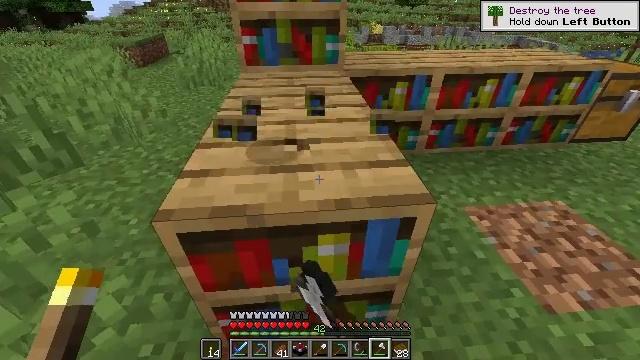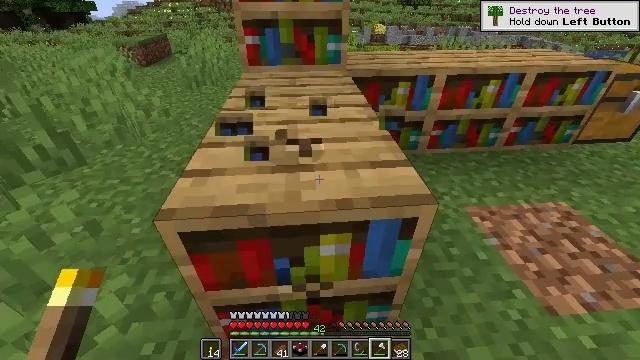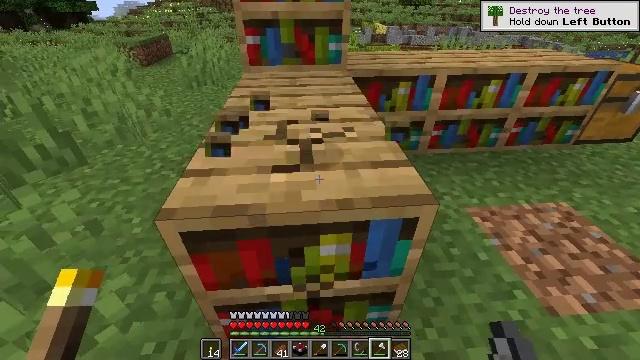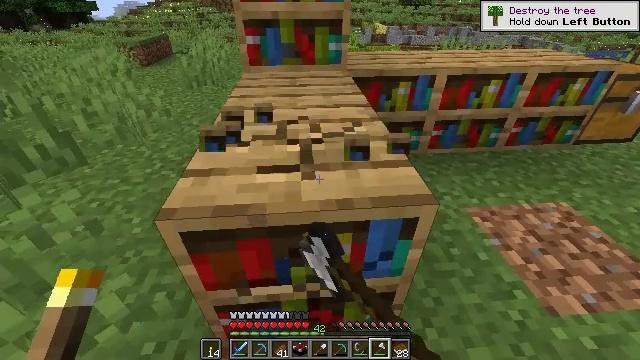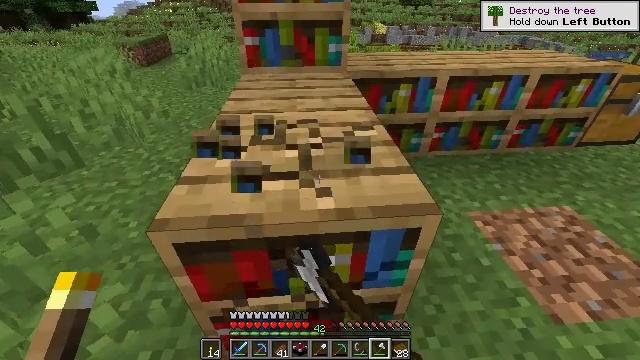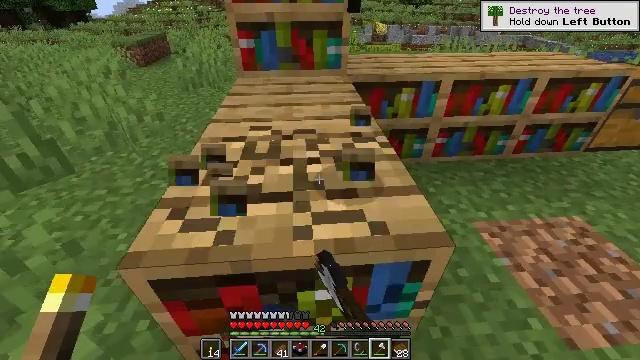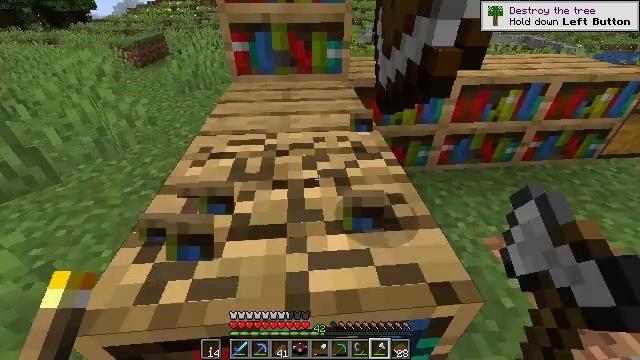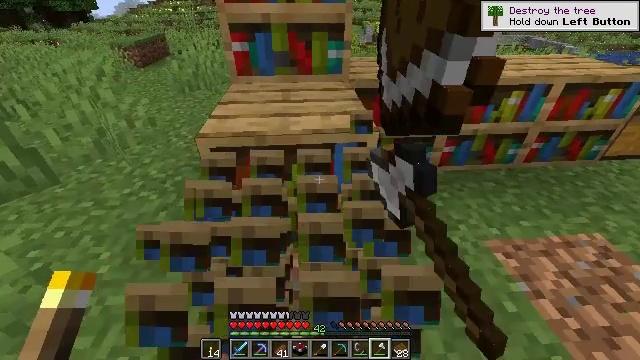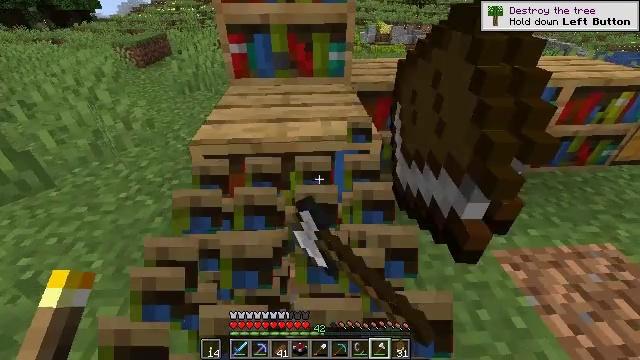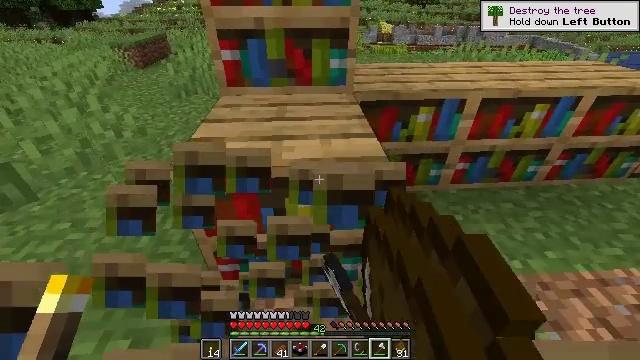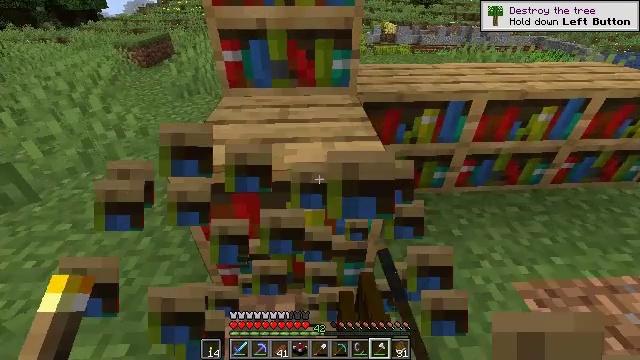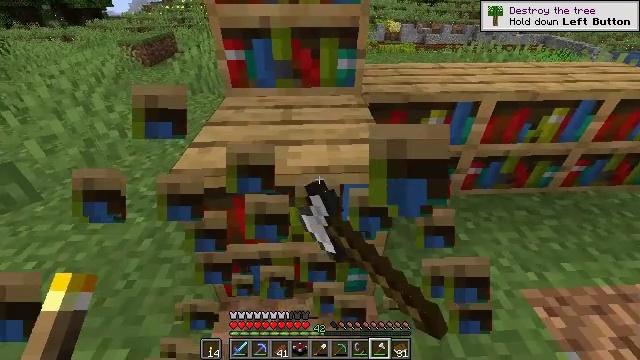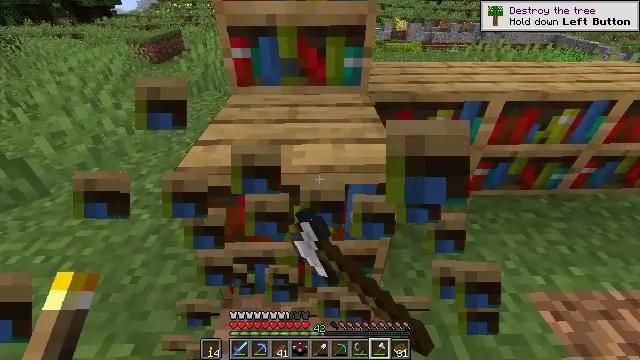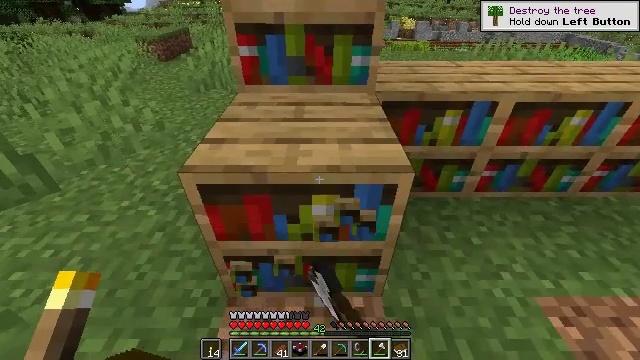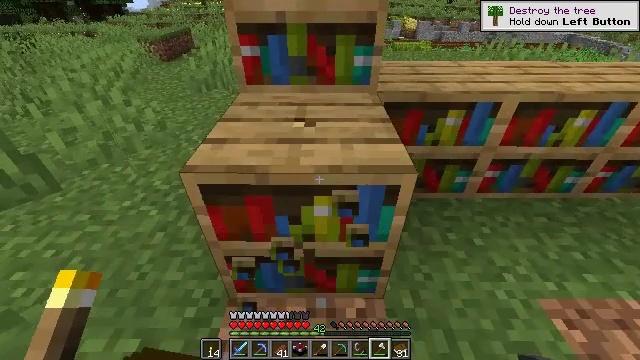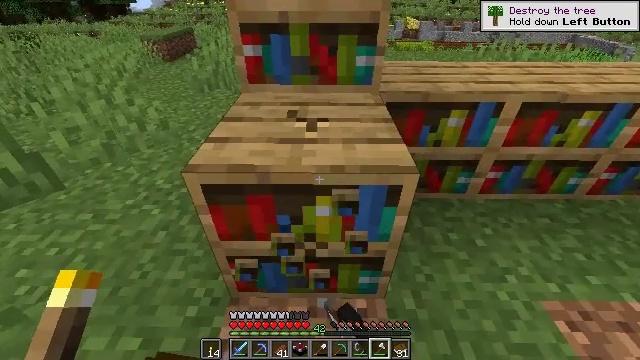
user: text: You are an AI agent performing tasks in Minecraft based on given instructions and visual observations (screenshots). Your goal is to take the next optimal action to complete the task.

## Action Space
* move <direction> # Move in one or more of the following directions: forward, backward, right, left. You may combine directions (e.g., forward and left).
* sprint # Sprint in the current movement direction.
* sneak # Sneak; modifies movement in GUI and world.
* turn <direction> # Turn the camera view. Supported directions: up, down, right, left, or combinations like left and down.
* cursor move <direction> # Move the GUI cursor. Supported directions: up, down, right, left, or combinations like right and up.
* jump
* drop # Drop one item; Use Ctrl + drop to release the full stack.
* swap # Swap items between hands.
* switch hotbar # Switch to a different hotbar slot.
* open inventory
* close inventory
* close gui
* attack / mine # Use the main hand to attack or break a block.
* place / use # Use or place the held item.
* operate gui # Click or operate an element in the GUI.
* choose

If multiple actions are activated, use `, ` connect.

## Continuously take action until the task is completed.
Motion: motion action
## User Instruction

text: Attack the bookshelf to recycle it.
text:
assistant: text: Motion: attack / mine
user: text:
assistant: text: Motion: attack / mine
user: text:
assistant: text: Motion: attack / mine
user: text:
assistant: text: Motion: move forward, attack / mine
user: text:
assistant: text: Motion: move forward, attack / mine
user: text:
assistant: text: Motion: move forward, attack / mine
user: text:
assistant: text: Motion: move forward, attack / mine
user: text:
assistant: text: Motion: move forward, attack / mine
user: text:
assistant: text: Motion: attack / mine
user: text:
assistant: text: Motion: attack / mine
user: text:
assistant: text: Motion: attack / mine
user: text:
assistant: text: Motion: turn left, attack / mine
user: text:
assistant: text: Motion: turn left, attack / mine
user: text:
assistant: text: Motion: attack / mine
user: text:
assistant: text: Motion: attack / mine
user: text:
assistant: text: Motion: attack / mine
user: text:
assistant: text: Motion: turn left, attack / mine
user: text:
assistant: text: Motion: turn left, attack / mine
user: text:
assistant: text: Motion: move forward, attack / mine
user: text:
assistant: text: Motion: move forward, attack / mine
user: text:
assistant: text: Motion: move forward, attack / mine
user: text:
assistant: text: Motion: move forward, attack / mine
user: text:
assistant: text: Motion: move forward, attack / mine
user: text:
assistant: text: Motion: move forward, attack / mine
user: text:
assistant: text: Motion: move forward and move left, attack / mine
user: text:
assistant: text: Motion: move forward and move left, attack / mine
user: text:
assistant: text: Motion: move forward, attack / mine
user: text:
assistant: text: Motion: attack / mine
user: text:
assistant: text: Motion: attack / mine
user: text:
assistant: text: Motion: turn right, attack / mine